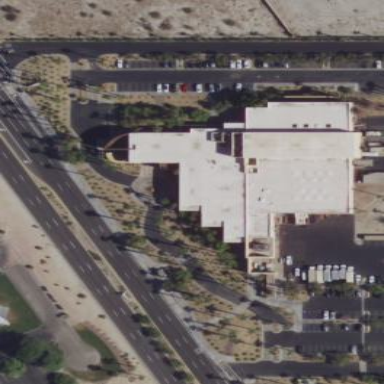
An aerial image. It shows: Office building.